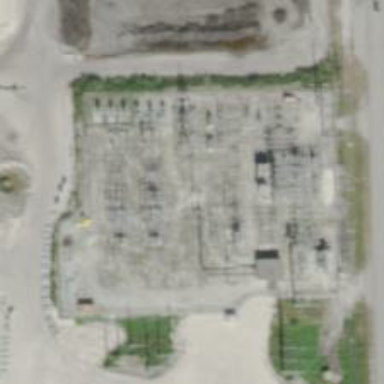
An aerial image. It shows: Power tower.